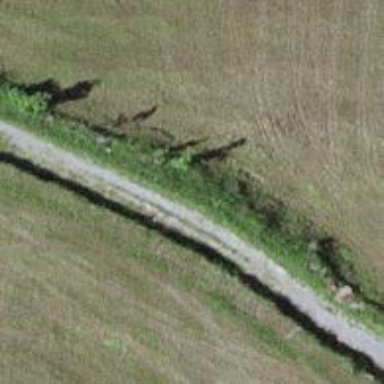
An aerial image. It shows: Wall made of dry stone.